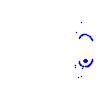
Particle: pion